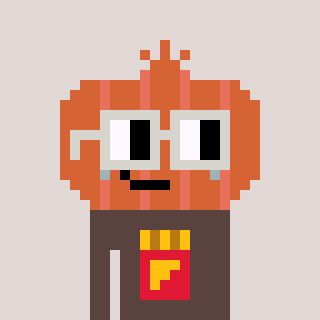
a pixel art character with square light gray glasses, a onion-shaped head and a darkbrown-colored body on a warm background